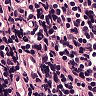
Metastatic tissue present: no